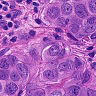
Metastatic tissue present: yes